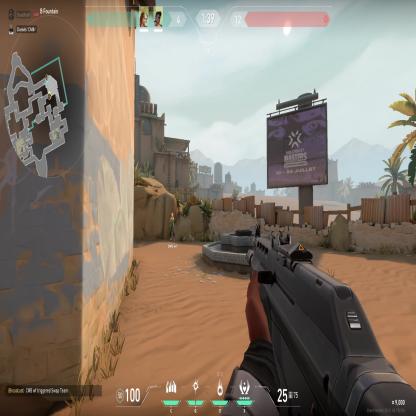
Label: teammate